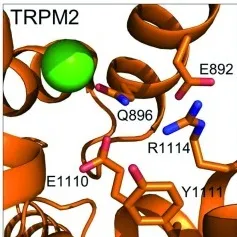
The TRPM6 K1098E variant affects a conserved basic residue in the TRP domain. Close up view of TRPM2 Q896, and ,E1110 involved in co-ordination of the Ca
2+ ion (green sphere), and ,R1114 (homologous to TRPM6 K1098.
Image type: radiology (ct)